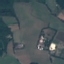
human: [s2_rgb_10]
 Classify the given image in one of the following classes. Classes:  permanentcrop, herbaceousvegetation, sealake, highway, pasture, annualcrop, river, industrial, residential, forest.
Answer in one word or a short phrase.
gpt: Pasture